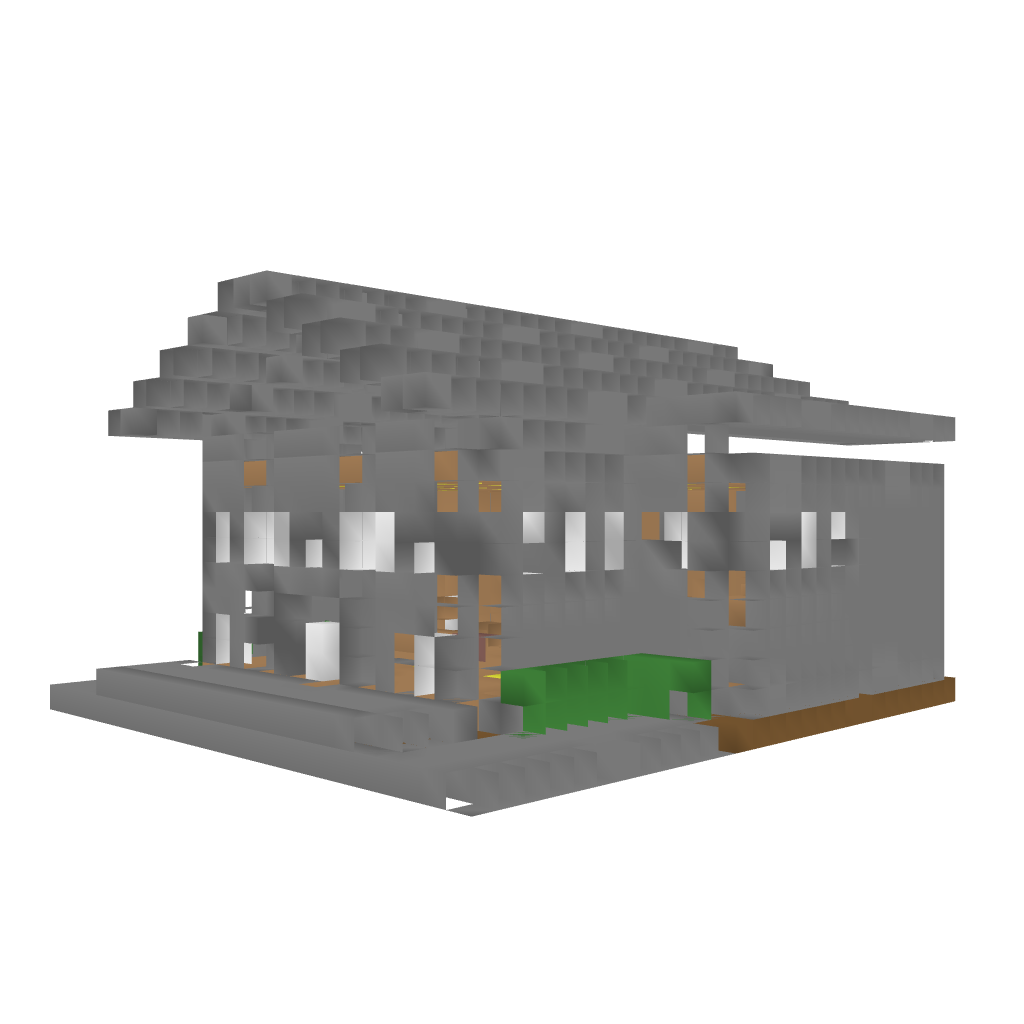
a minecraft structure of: Courthouse bad low quality